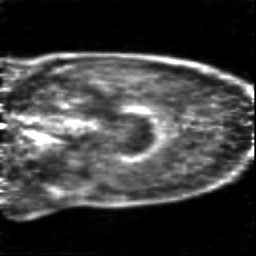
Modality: PET
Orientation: sagittal
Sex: female
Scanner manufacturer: siemens